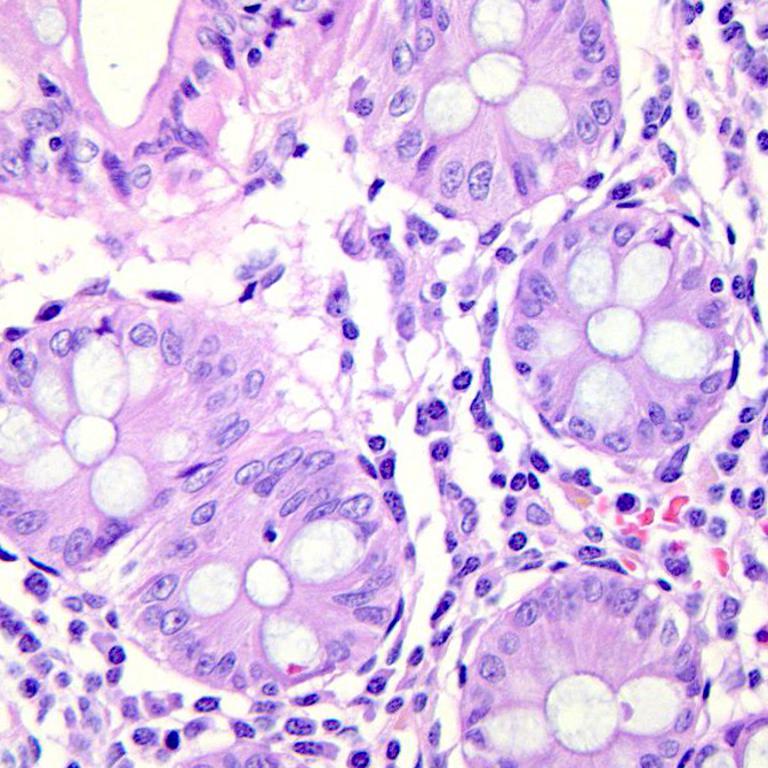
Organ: colon
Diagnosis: benign